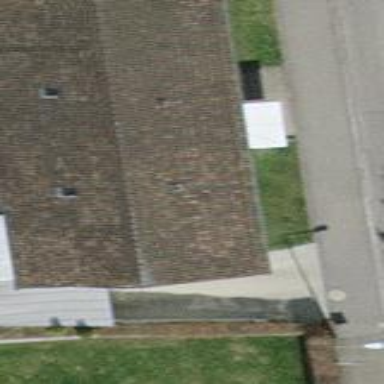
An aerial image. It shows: Building with tiled roof.